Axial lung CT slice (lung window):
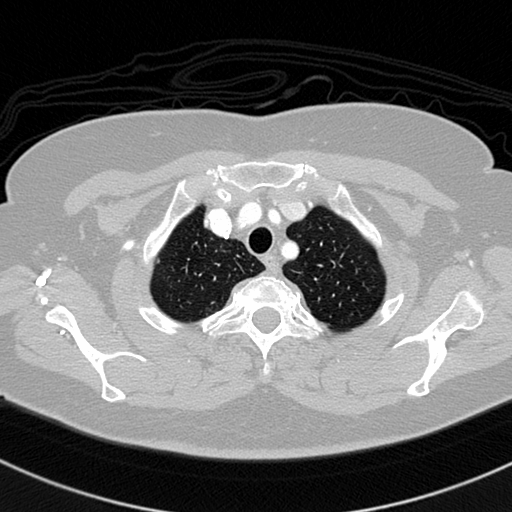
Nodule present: no